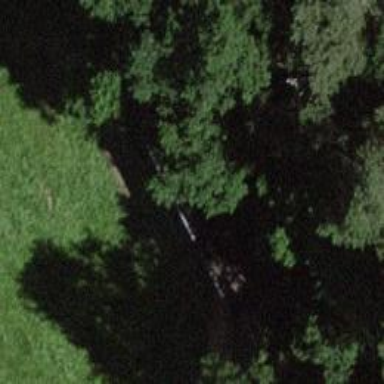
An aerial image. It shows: Cabin.